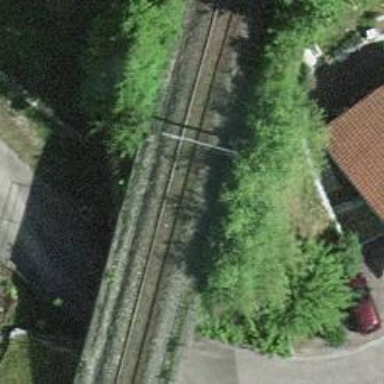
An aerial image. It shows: Narrow-gauge railway bridge with electrified tracks and single track passing over it.